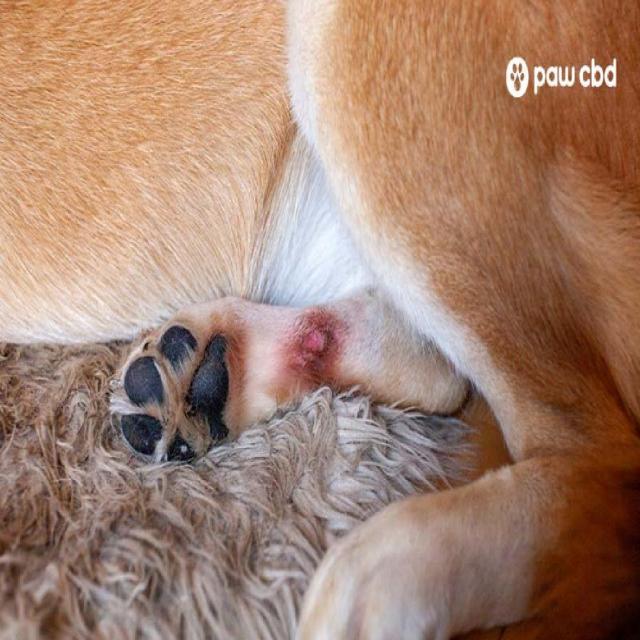
Canine ringworm (Dermatophytosis) — fungal infection caused by Microsporum or Trichophyton. Presents with circular alopecia, scaling, crusting, and broken hairs.